Question: What is the reading of this measurement?
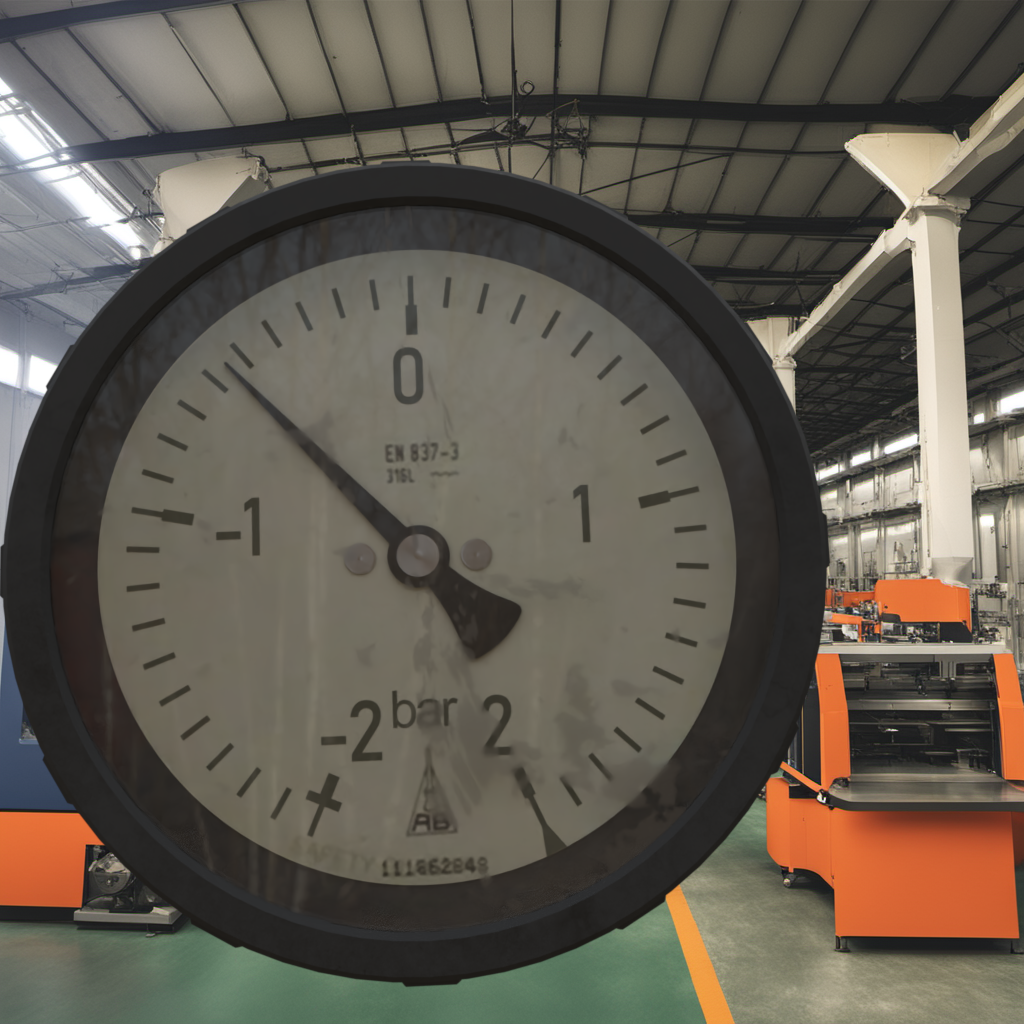
Answer: The result is -0.57
Question: What is the reading range of the measurement in the image?
Answer: The range is from -2 to 2
Question: What is the minimum and maximum value range of this measurement?
Answer: The minimum value is -2 and the maximum value is 2